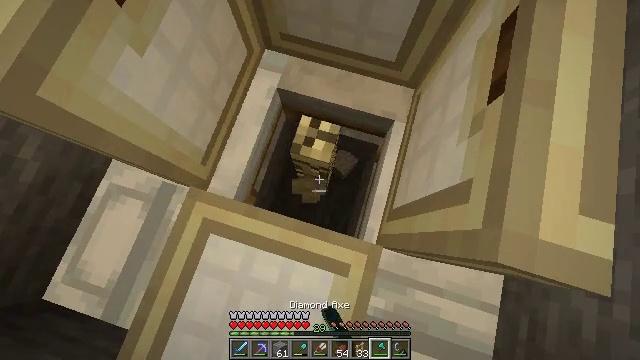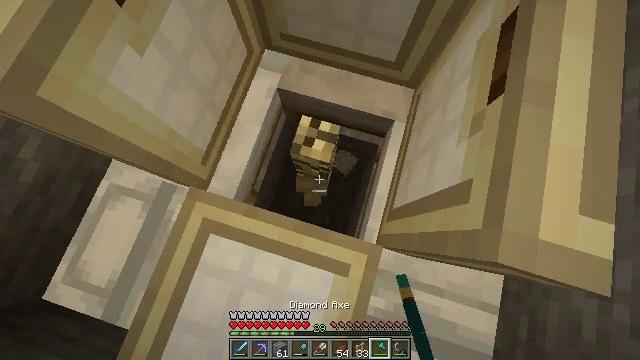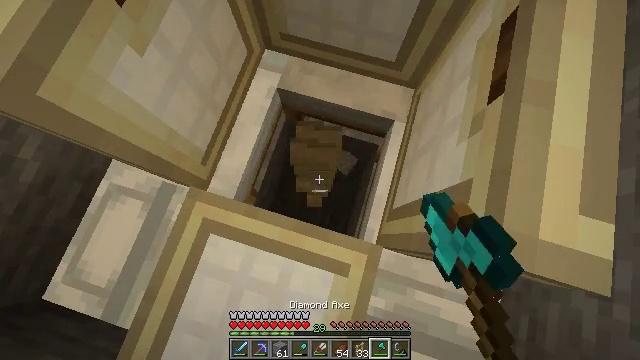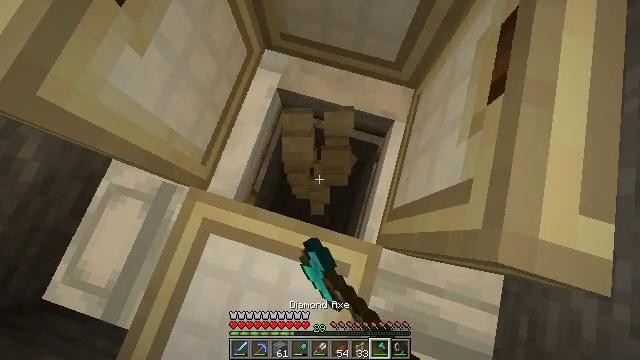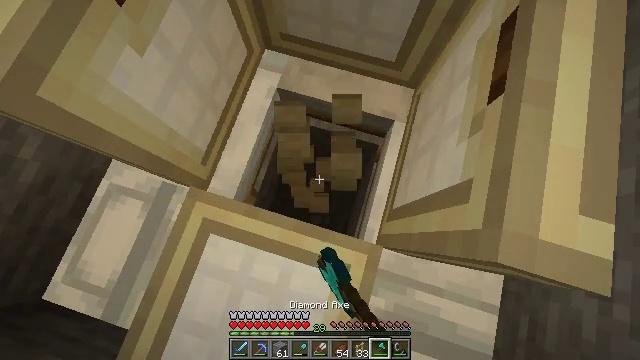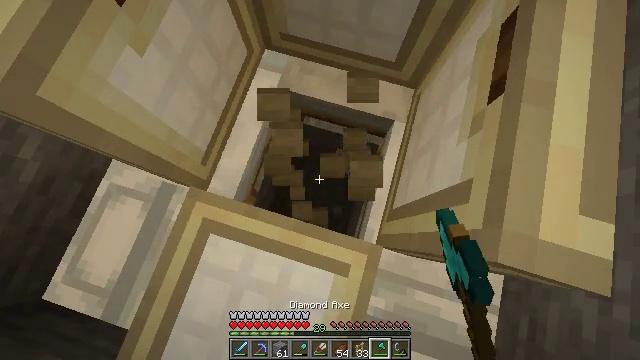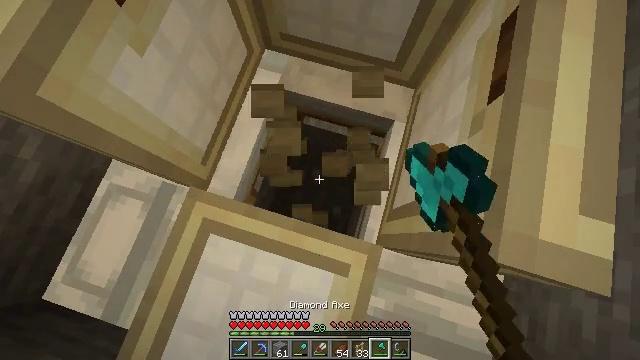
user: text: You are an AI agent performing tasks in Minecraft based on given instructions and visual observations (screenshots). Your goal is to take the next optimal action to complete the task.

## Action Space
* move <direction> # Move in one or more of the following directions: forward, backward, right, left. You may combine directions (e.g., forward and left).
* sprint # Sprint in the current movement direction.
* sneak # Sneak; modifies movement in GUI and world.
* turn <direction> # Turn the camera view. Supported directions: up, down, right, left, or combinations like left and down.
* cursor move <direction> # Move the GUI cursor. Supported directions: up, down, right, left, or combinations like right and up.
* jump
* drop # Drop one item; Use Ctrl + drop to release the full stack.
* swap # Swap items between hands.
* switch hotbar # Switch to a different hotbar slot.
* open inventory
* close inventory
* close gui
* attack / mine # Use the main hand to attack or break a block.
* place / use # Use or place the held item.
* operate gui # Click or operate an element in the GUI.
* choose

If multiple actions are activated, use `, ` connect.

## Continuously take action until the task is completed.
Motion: motion action
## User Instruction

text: Mine the birch fence to collect it.
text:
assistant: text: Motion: sneak, attack / mine
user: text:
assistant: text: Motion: sneak, attack / mine
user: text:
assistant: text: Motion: sneak, attack / mine
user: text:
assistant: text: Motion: sneak, attack / mine
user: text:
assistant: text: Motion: sneak, attack / mine
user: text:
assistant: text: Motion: sneak, attack / mine
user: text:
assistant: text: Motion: sneak, attack / mine